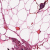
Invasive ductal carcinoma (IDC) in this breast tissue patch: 0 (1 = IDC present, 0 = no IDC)